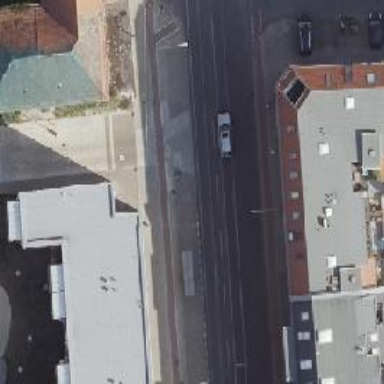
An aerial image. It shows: Tram stop.